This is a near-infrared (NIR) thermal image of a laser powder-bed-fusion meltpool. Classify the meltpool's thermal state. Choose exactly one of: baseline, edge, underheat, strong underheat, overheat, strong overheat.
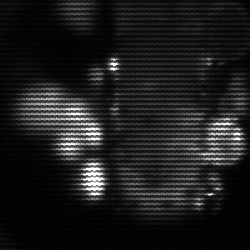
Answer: strong underheat